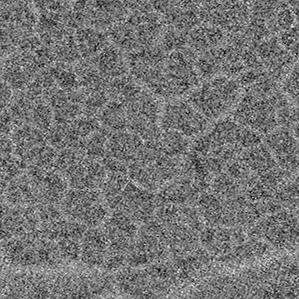
Label: frost